Interaction volume radius: 5 \u00c5
Interaction volume height: 15 \u00c5
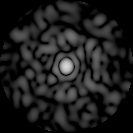
Disorder parameter: 0.8803